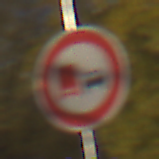
Verkehrszeichen: UeberholverbotKraftfahrzeuge
Umgebung: Outdoor, Urban
Tageszeit: SunriseSunset
Wetter: PartlyCloudy
Licht: Natural
Jahreszeit: Autumn
Kontrast: HighContrast